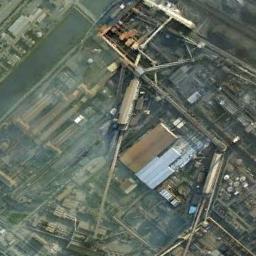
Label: industrial_area